Question: We're attempting to do upserts to Salesforce from a Lawson (Oracle) database for a client, using Jitterbit. We are using the Oracle [JDBC] driver on the default port. We have the Jitterbit Agent running on Windows Server 2008 on a machine inside the client's network, and we are assured by the client (but not 100% certain) that the server can connect to the Lawson database. When we try to initiate a connection to the Oracle database from within Jitterbit Studio (Studio is NOT running from the Windows Server, we're running it from a local machine) we're refused with:
'''
Listener refused the connection with the following error:
ORA-12504, TNS:listener was not given the SID in CONNECT_DATA
'''
- what exactly is the listener lacking the SID for? I'm familiar on a basic level with listener.ora and how SID information needs to be provided for the listener to allow incoming connections to the database.
Does the SID in the error refer to:
- - -
I'm waiting to get listener.ora and tnsnames.ora from the client, I just wanted to see if anyone had an idea of the root block from their own experience.
Stack trace, in case it's helpful:
'''
Details: oracle.net.ns.NetException - Listener refused the connection with the following error:
ORA-12504, TNS:listener was not given the SID in CONNECT_DATA
at org.jitterbit.integration.client.ui.interchange.locatable.actions.TestConnectionResultDisplayer.showResult(TestConnectionResultDisplayer.java:62)
at org.jitterbit.integration.client.ui.interchange.locatable.actions.TestConnectionJob.runImpl(TestConnectionJob.java:55)
at org.jitterbit.application.ui.job.UiJob$2.run(UiJob.java:509)
at org.jitterbit.application.worker.DefaultApplicationWorker$RunnableWrapper.run(DefaultApplicationWorker.java:105)
at java.util.concurrent.Executors$RunnableAdapter.call(Executors.java:471)
at java.util.concurrent.FutureTask.run(FutureTask.java:262)
at java.util.concurrent.ThreadPoolExecutor.runWorker(ThreadPoolExecutor.java:1145)
at java.util.concurrent.ThreadPoolExecutor$Worker.run(ThreadPoolExecutor.java:615)
at java.lang.Thread.run(Thread.java:745)
'''

tnsnames.ora:
'''
PSILSFD1 =
(DESCRIPTION =
(ADDRESS = (PROTOCOL = TCP)(HOST = 10.33.22.224)(PORT = 1521))
(CONNECT_DATA =
(SERVER = DEDICATED)
(SERVICE_NAME = PSILSFD1)
)
)
'''
listener.ora:
'''
# listener.ora Network Configuration File: /u01/app/oracle/product/11.2.0/dbhome_1/network/admin/listener.ora
# Generated by Oracle configuration tools.
LISTENER =
(DESCRIPTION_LIST =
(DESCRIPTION =
(ADDRESS = (PROTOCOL = TCP)(HOST = psidevdba01)(PORT = 1521))
(ADDRESS = (PROTOCOL = IPC)(KEY = EXTPROC1521))
)
)
ADR_BASE_LISTENER = /u01/app/oracle
'''
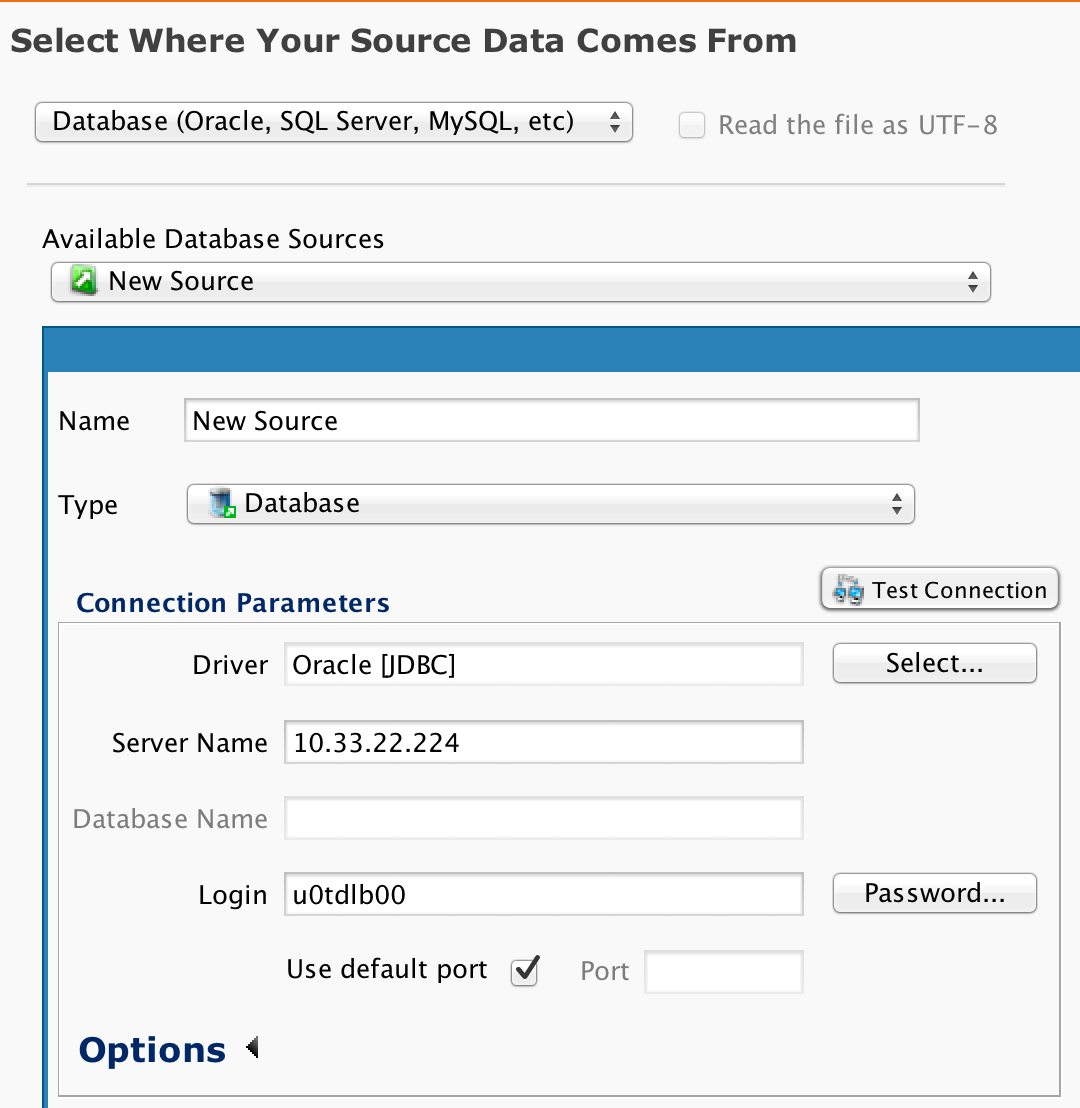
Answer: The <URL> include:
>
- Create a new source and give it a name.
- From the Type drop-down, select Database.
- Click Select... and locate the Oracle driver. Make sure the JDBC check-box is selected. You may have to refresh the driver list if you recently installed the driver.
- Depending on how the Oracle server is configured you may just have to enter the Server Name, Login and Password (and port if the server runs on a non-standard port). , see below.
...
with emphasis added. You seem to have followed those instructions, but since there is nowhere to supply the service name, you'll need to do the manual setup:
> To use a manual connection string, expand the Options section and check "Construct connection string manually". Type in the connection string and test the transformation.
Based on what is in your tnsnames.ora, the connection string will be:
'''
jdbc:oracle:thin:@//10.33.22.224:1521/PSILSFD1
'''